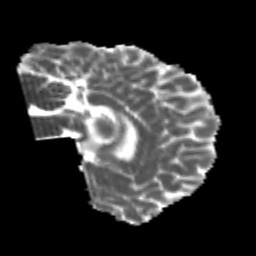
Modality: MD
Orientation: sagittal
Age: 24
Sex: male
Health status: healthy
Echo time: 0.074 s